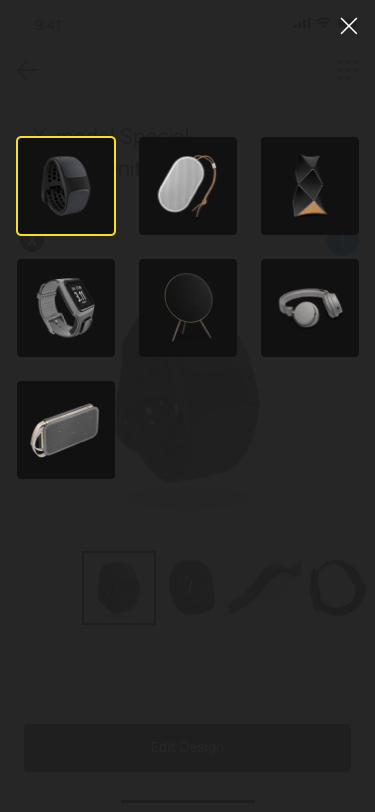
Text in this UI design:
X-model Special Field  Monitor
$ 189.90